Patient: sex M, age 44
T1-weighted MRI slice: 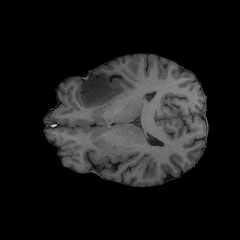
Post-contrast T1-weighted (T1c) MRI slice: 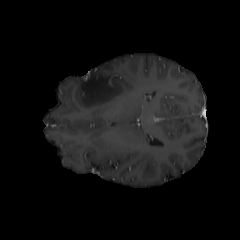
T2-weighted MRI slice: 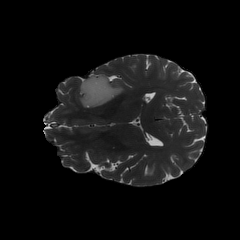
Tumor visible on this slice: yes
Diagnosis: Astrocytoma, IDH-mutant
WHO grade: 2